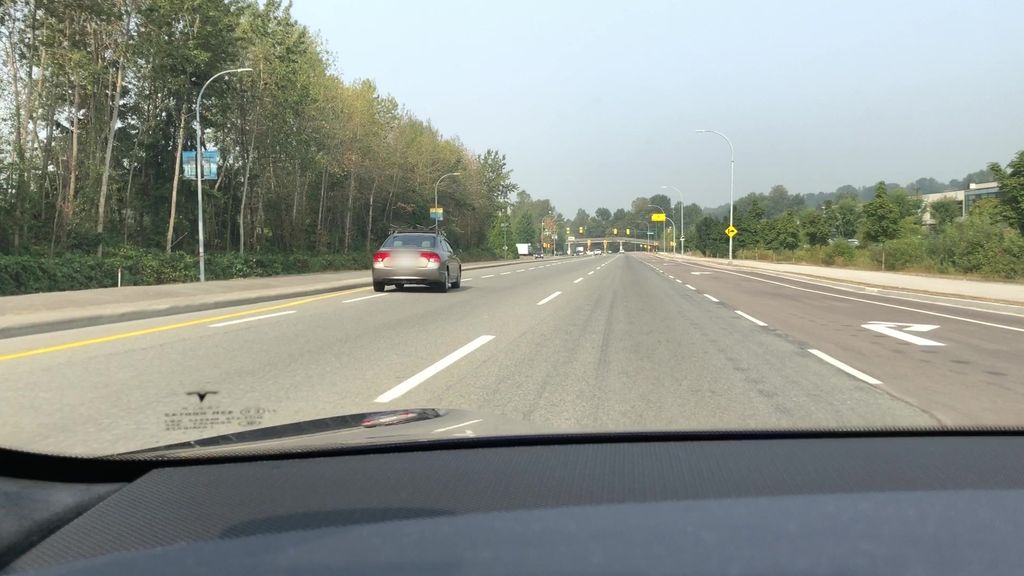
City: vancouver